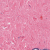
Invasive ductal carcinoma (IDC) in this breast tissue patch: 0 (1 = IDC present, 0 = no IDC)